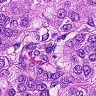
Metastatic tissue present: yes